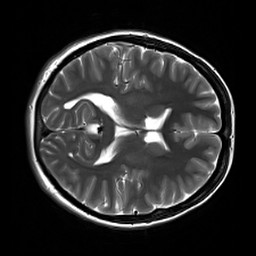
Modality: T2w
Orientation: axial
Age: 21
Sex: female
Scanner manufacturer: siemens
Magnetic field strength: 3 T
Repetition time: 7 s
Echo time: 0.09 s